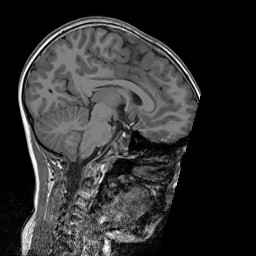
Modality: T1w
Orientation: sagittal
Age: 8
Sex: male
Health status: ill